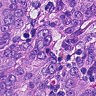
Metastatic tissue present: yes